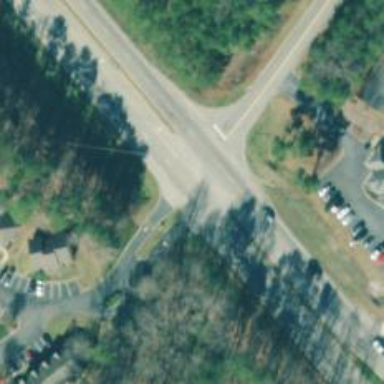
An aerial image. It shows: Primary road with asphalt surface.